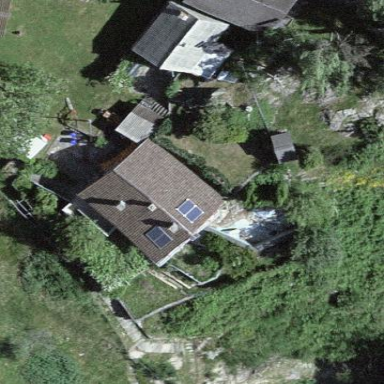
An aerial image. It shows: Simple and straightforward house.